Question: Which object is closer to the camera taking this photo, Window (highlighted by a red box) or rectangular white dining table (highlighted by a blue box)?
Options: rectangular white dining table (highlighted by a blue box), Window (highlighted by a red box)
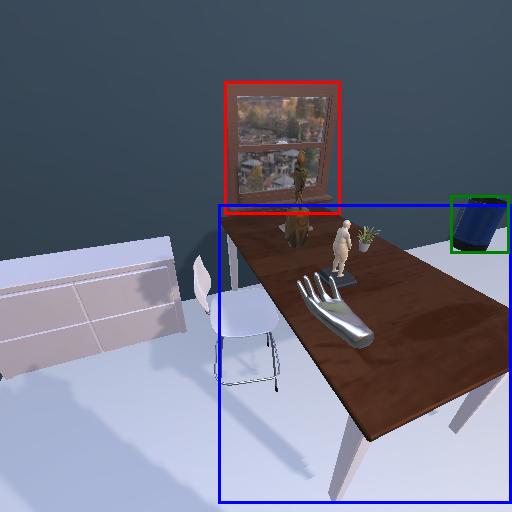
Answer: rectangular white dining table (highlighted by a blue box)